Question: I tried to use Bootstrap radio button data toggle for tabs, my render of DOM for this happens through Knockout. the tab does not seem to switch between active and inactive tab correctly.
Here is a working example: <URL>
Here is how to recreate the problem (<URL>:
'''
<div id="tabtest" data-bind="foreach: arrayItems">
<div data-bind="attr:{'id':'itemtab' + $index()}" class="btn-group " data-toggle="buttons-radio">
<a data-bind="attr:{href:'#entitysearchitem' + $index()}" class="btn " style="background-color: #f5f5f5" data-toggle="tab">Item</a>
<a data-bind="attr:{href:'#entitymemberssearch' + $index(),'data-index':$index}" style="background-color: #f5f5f5" class="btn " data-toggle="tab">Member</a>
</div>
<div class="tab-content">
<div class="tab-pane fade in " data-bind="attr:{id:'entitysearchitem' + $index()}">
<div class="row padding3centt">
<div class="col-xs-12">
<div class="row">
<div class="col-xs-1"></div>
<div class="col-xs-11">
<ul data-bind="foreach:interests" class="list-styled">
<li>
<span class="fontsize80" data-bind="text:Description">
</span>
</li>
</ul>
</div>
</div>
</div>
</div>
</div>
<div class="tab-pane fade" data-bind="attr:{id:'entitymemberssearch' + $index()}">
Hello i am entitymemberssearch
</div>
</div>
<br/>
</div>
'''
JS:
'''
var myObject = [{
"first": "John",
"interests": [ {"Description": "Reading"}, {"Description":"Mountain Biking"}, {"Description":"Hacking"} ]
},
{
"first": "Boy",
"interests": [ {"Description":"Reading"}, {"Description":"Mountain Biking"}, {"Description":"Hacking"} ]
}]
var koData ={
arrayItems :ko.observableArray()
}
ko.mapping.fromJS(myObject, {}, koData.arrayItems);
ko.applyBindings(koData, $("#tabtest").get(0));
'''
I have described the problem in the picture below as well. Any ideas on how to correctly get the bootstrap radio tabs to work?

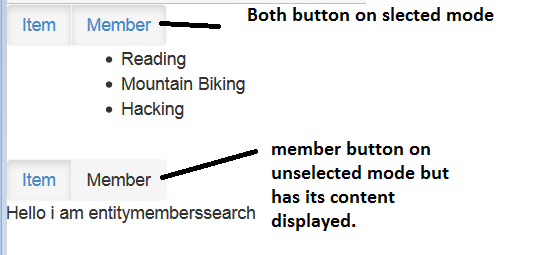
Answer: You need to reconsider the approach you are trying to use : Here's a beautiful solution by Ryan Niemeyer which you can refer to..
<URL>
You need to rewrite your code in following format.
'''
var Section = function (name, selected) {
this.name = name;
this.isSelected = ko.computed(function() {
return this === selected();
}, this);
}
var ViewModel = function () {
var self = this;
self.selectedSection = ko.observable();
self.sections = ko.observableArray([
new Section('Section 1', self.selectedSection),
new Section('Section 2', self.selectedSection),
new Section('Section 3', self.selectedSection)
]);
//inialize to the first section
self.selectedSection(self.sections()[0]);
}
ko.applyBindings(new ViewModel());
'''